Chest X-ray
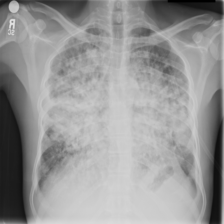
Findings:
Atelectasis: negative
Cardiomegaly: negative
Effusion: positive
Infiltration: negative
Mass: negative
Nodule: negative
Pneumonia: negative
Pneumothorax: negative
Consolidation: negative
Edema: negative
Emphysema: negative
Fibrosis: negative
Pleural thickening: negative
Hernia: negative